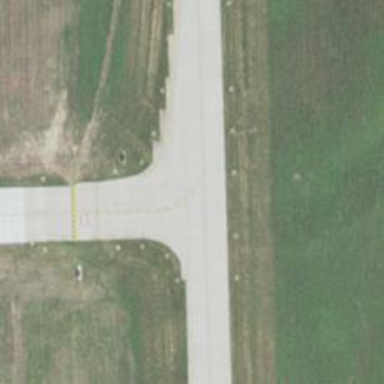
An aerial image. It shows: View of taxiway at the airport.